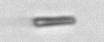
Label: fiber